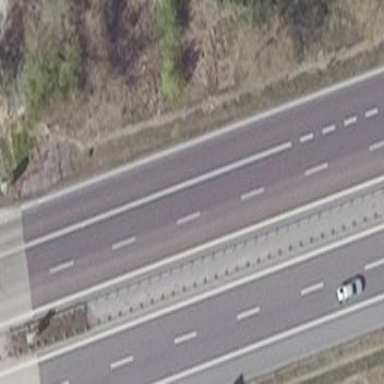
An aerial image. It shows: Y-junction on motorway.